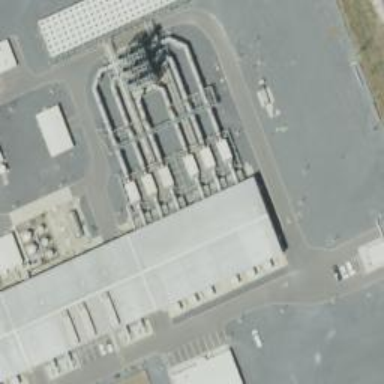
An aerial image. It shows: Gas-powered generator.